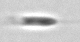
Label: flagellate_morphotype3